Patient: sex F, age 62
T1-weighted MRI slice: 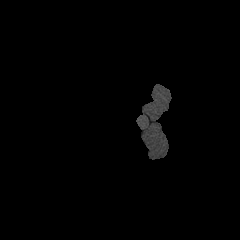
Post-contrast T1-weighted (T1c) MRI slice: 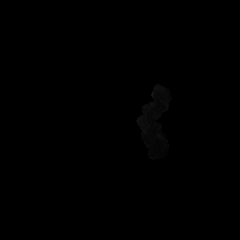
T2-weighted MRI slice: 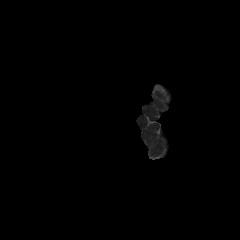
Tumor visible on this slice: no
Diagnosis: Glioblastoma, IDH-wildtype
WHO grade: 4